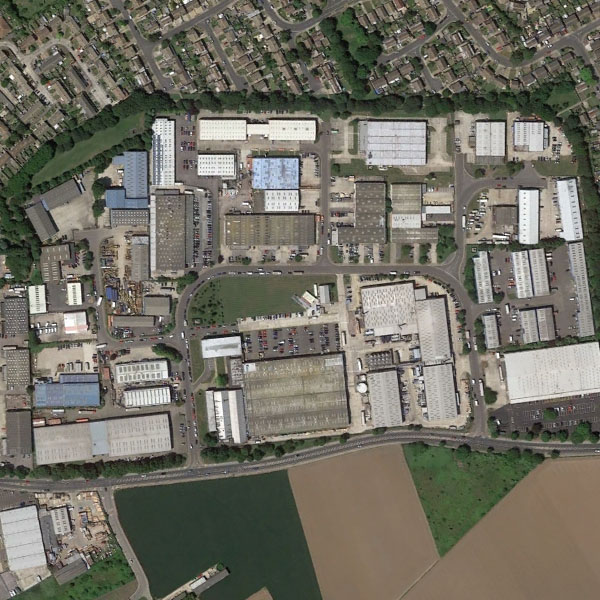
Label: Industrial